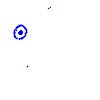
Particle: kaon